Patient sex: M
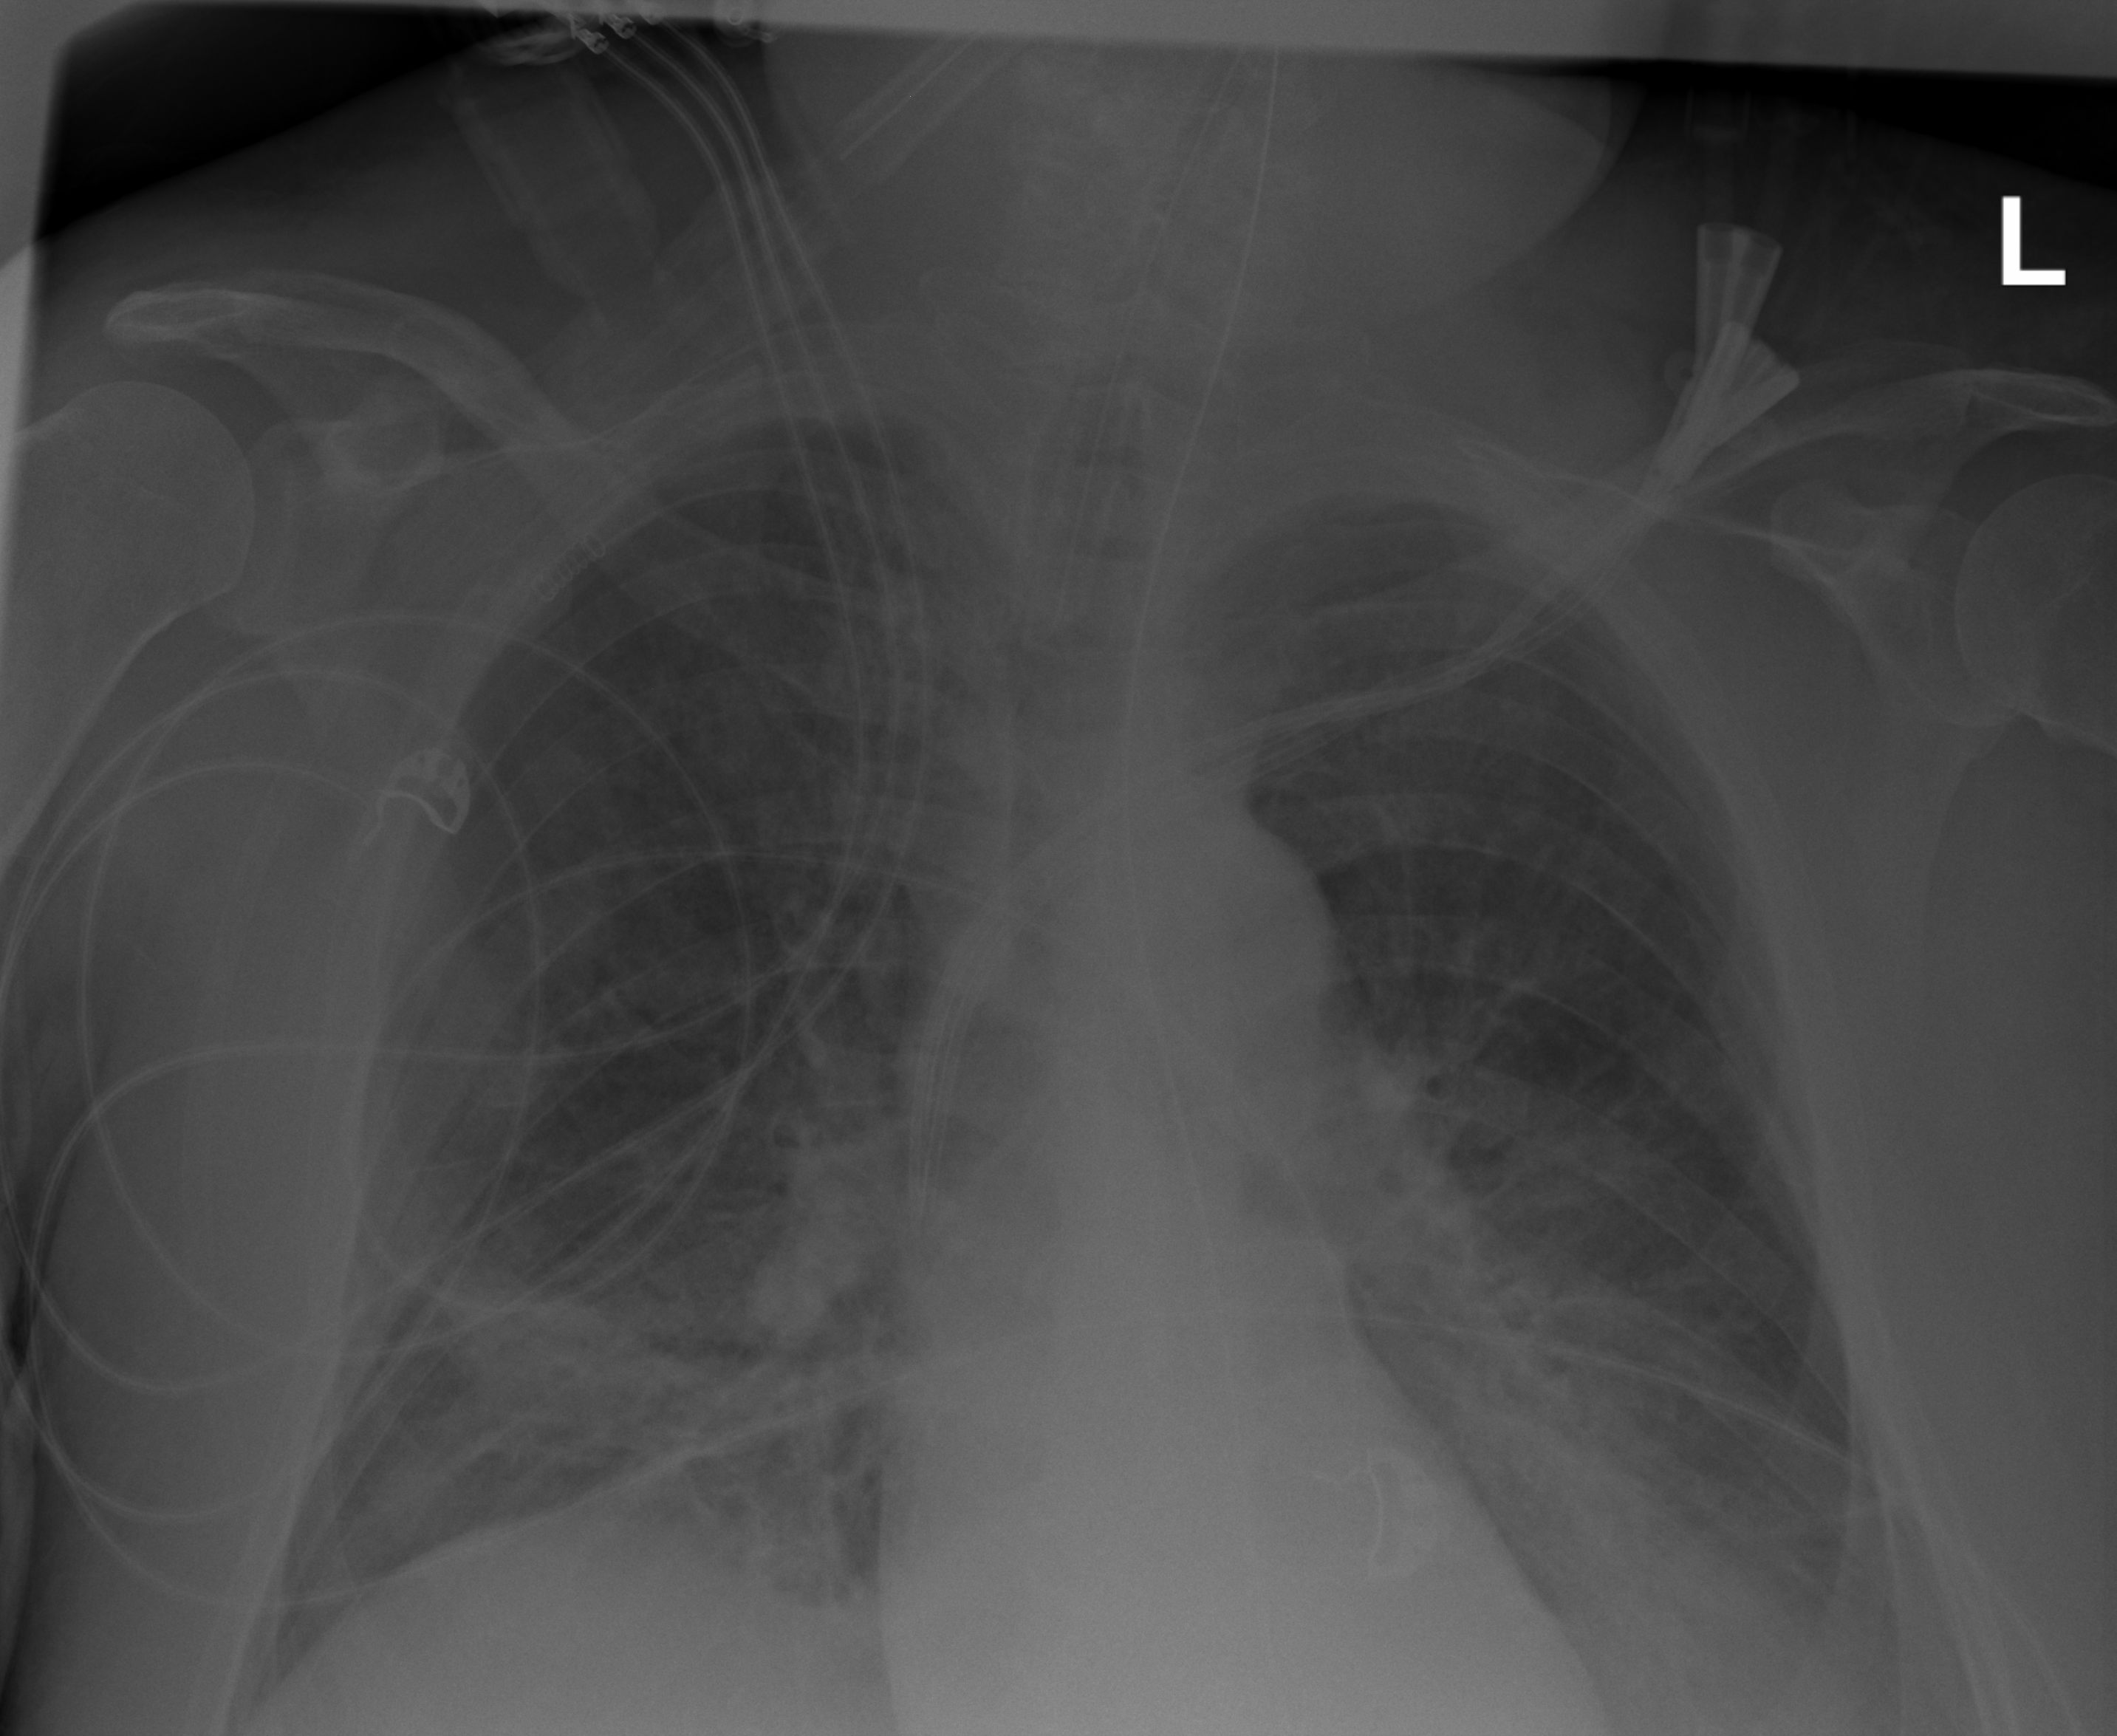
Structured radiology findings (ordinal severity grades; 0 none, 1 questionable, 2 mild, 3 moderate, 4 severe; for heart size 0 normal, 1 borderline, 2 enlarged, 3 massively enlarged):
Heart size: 1
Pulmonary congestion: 2
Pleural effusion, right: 0
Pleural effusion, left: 2
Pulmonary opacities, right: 3
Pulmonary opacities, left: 2
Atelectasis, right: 3
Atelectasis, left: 2